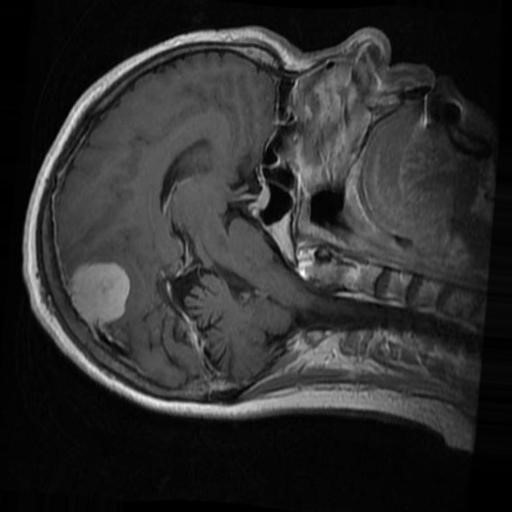
Label: brain_menin